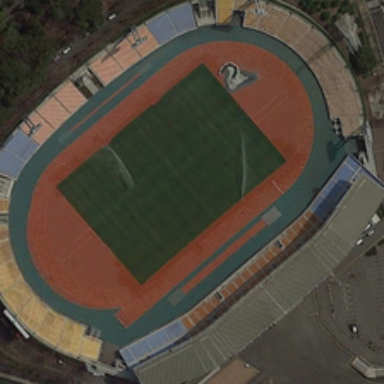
The bird's nest stadium is surrounded by vegetation regularly .